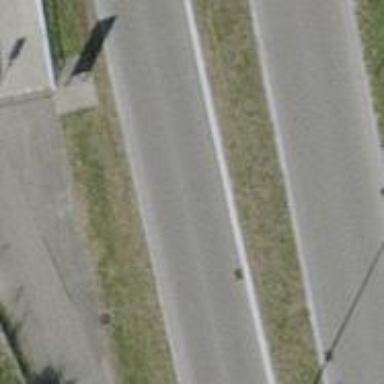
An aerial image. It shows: Tertiary road with asphalt surface and separate sidewalk.